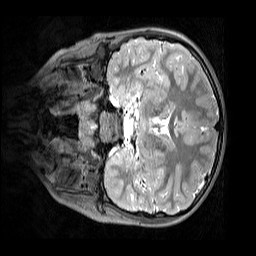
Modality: T2w
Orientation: coronal
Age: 10
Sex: female
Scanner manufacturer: siemens
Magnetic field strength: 3 T
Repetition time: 3.2 s
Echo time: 0.408 s